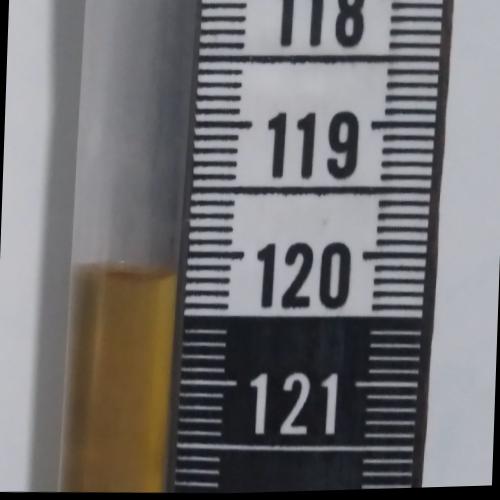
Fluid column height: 120.2 cm